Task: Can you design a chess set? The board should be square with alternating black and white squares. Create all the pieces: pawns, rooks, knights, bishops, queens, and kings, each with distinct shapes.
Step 5045:
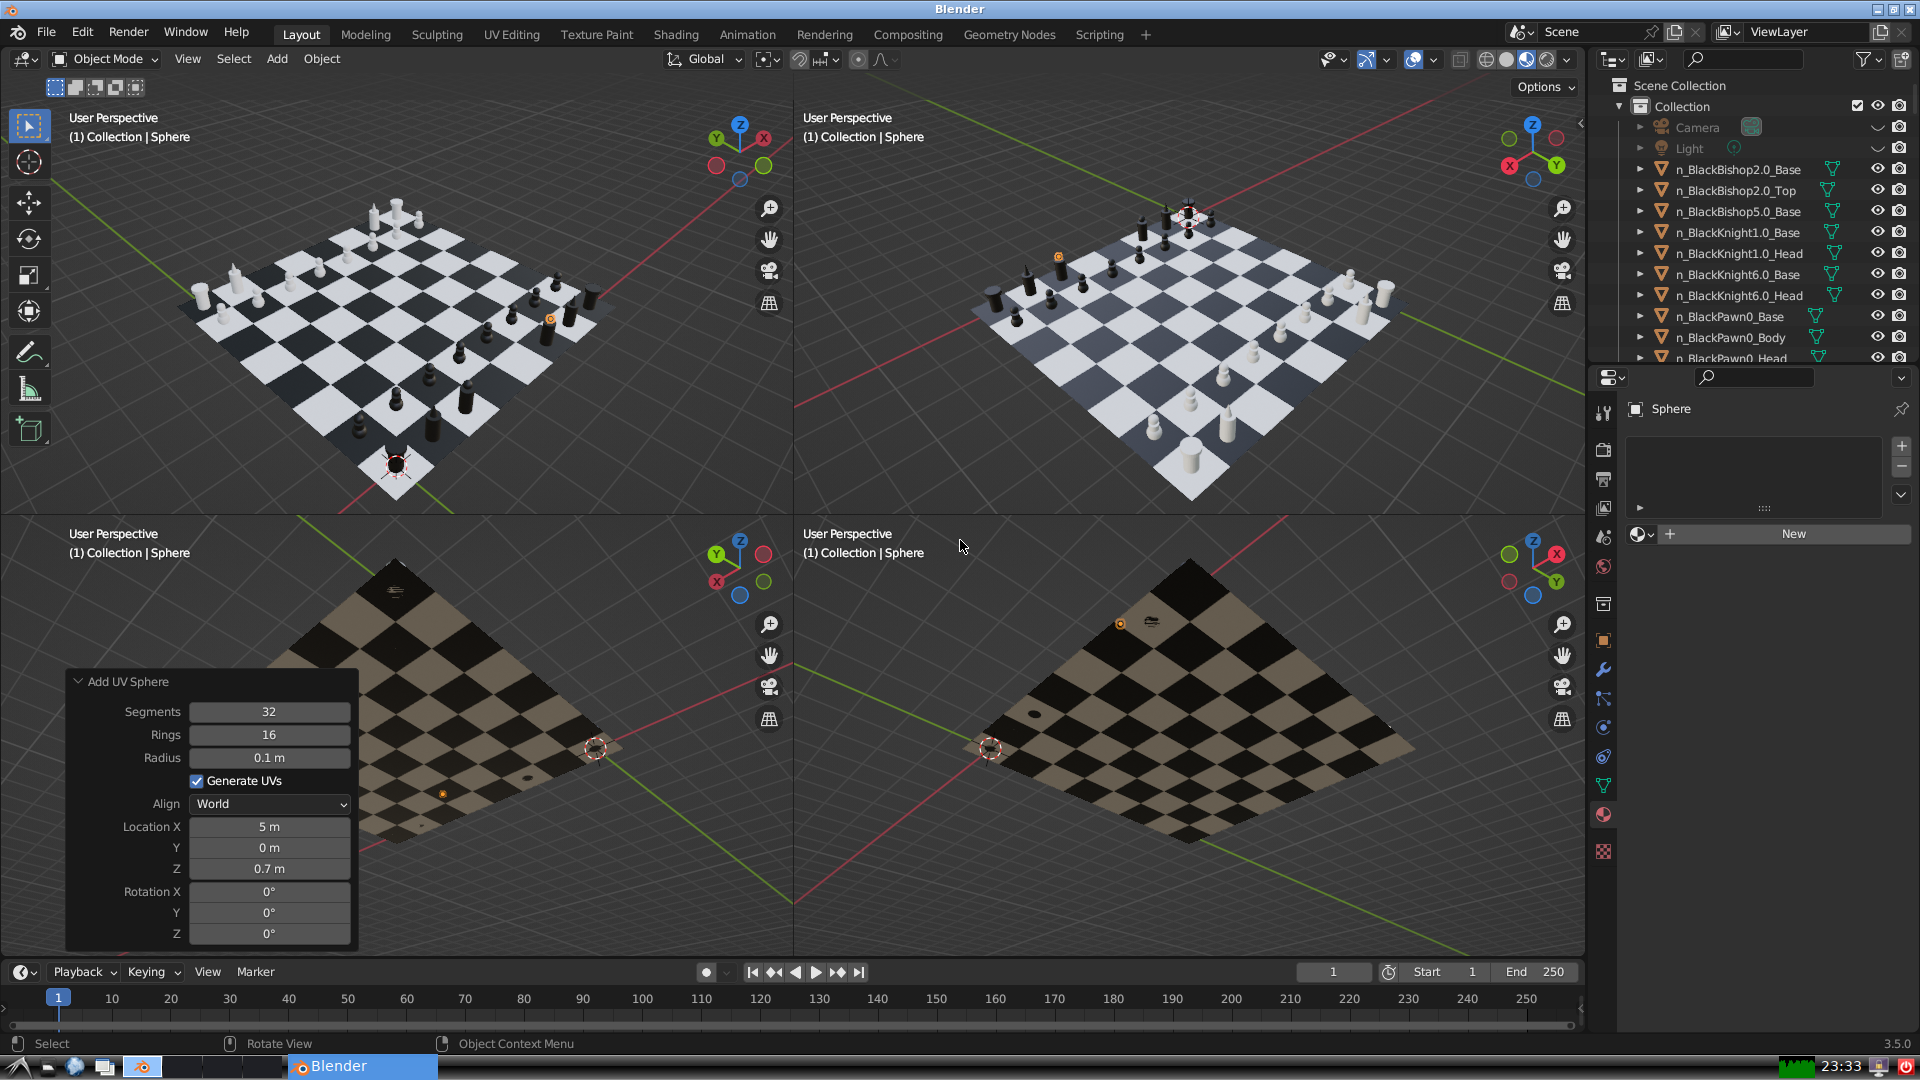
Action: {"mouse_move": [1608, 631]}